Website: home-depot
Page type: receipt
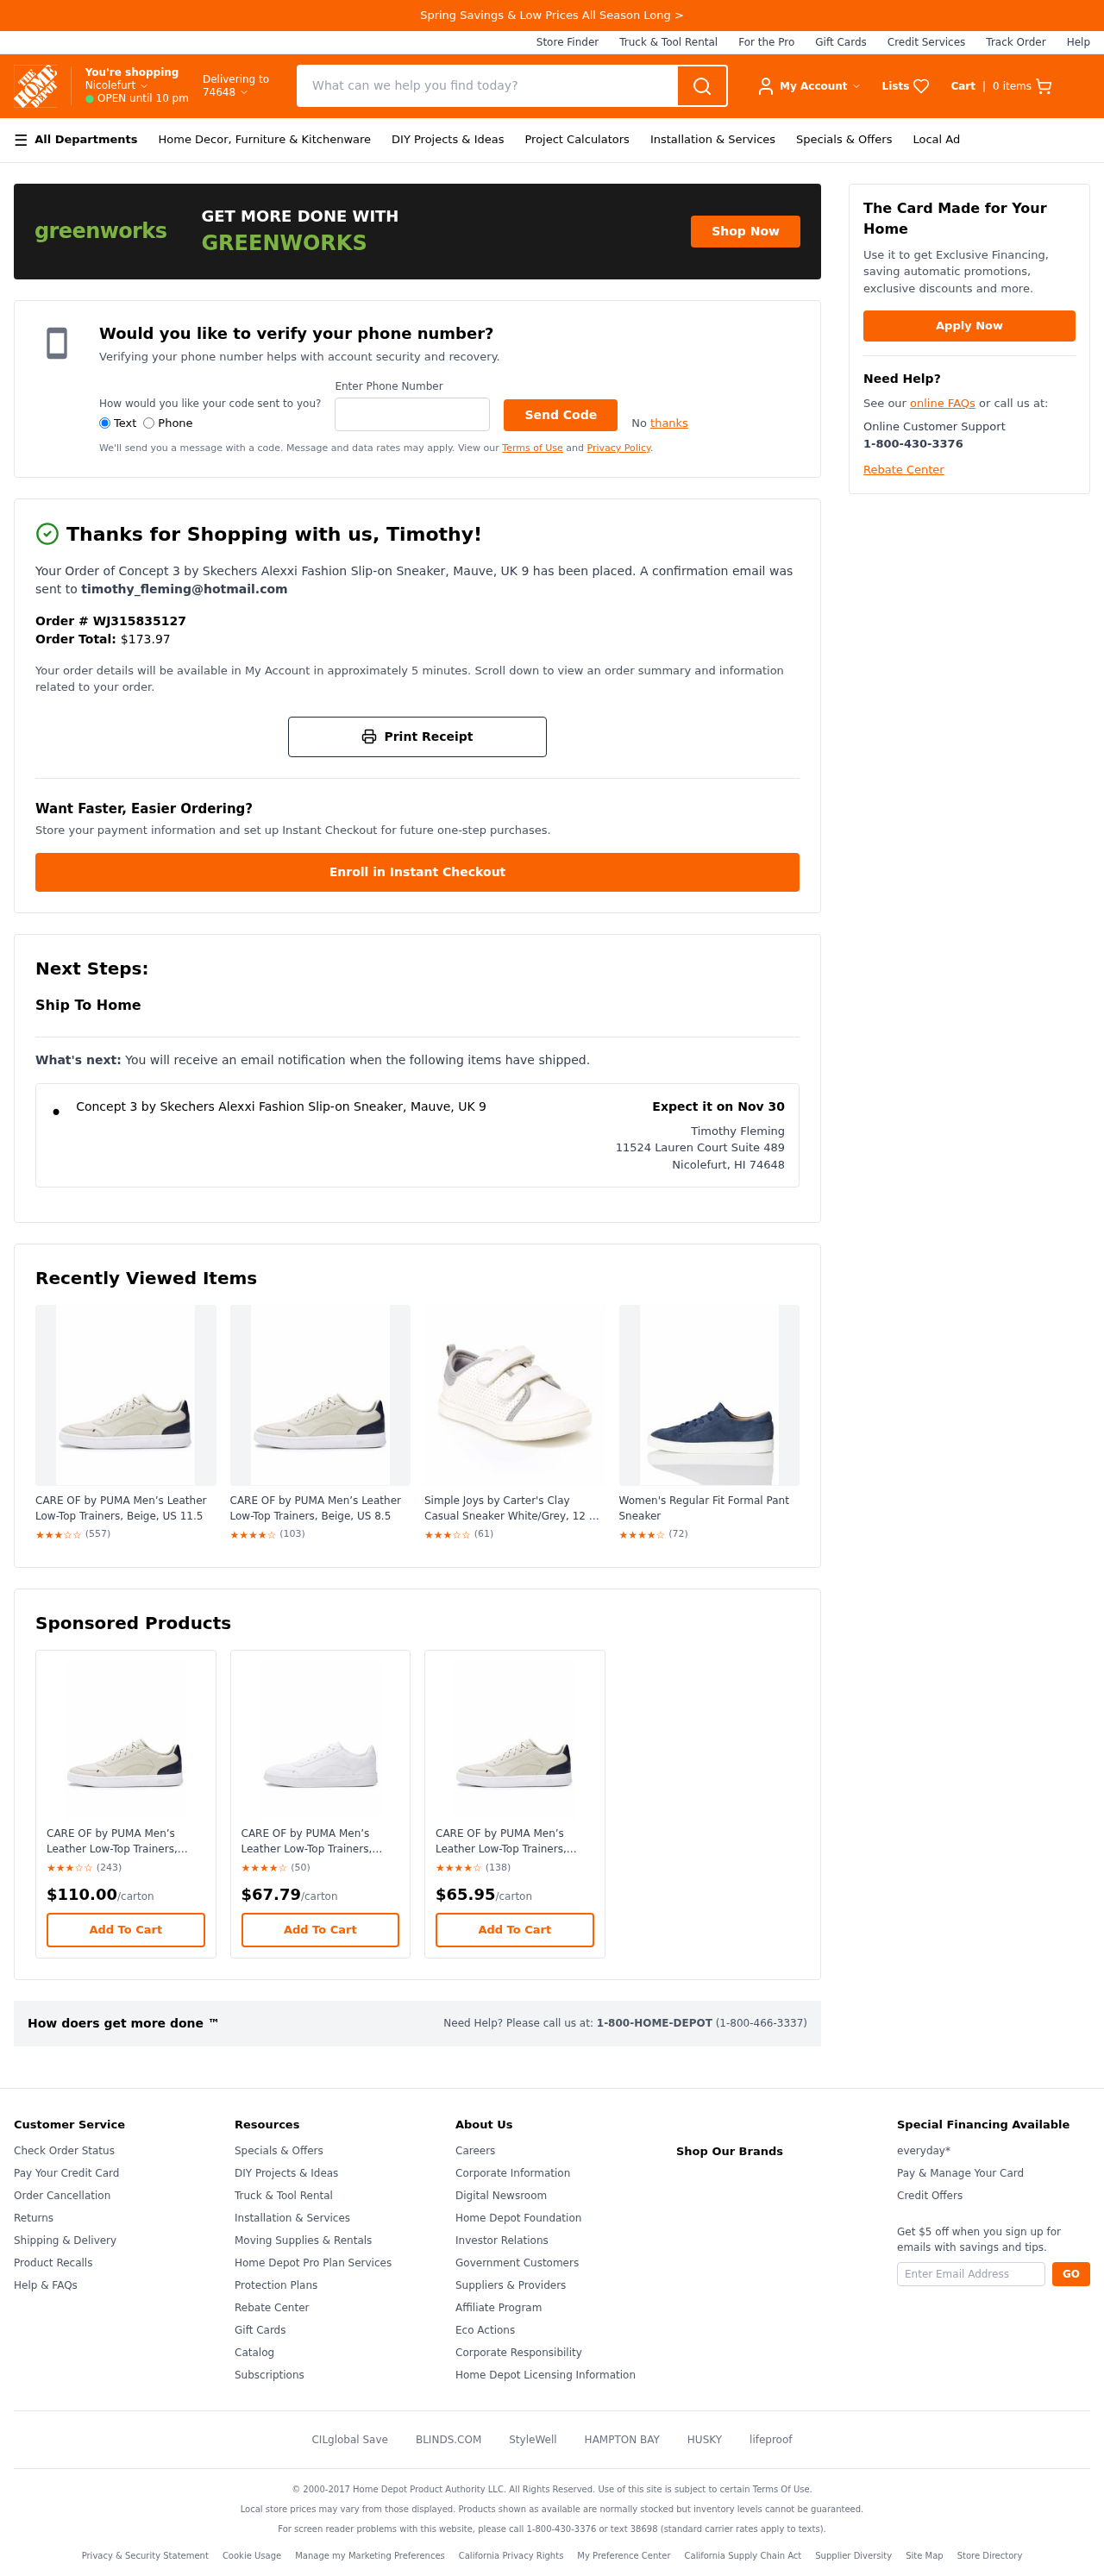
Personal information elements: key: PII_CITY
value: Nicolefurt
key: PII_CITY_STATE_ZIP
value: Nicolefurt, HI 74648
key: PII_EMAIL
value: timothy_fleming@hotmail.com
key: PII_FIRSTNAME
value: Timothy
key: PII_FULLNAME
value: Timothy Fleming
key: PII_PHONE
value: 8865274536
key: PII_POSTCODE
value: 74648
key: PII_STREET
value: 11524 Lauren Court Suite 489
Product elements: key: PRODUCT1_NAME
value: Concept 3 by Skechers Alexxi Fashion Slip-on Sneaker, Mauve, UK 9
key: PRODUCT2_NAME
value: CARE OF by PUMA Men’s Leather Low-Top Trainers, Beige, US 11.5
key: PRODUCT2_RATING
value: ★★★☆☆
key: PRODUCT2_NUM_RATINGS
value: (557)
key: PRODUCT3_NAME
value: CARE OF by PUMA Men’s Leather Low-Top Trainers, Beige, US 8.5
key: PRODUCT3_RATING
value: ★★★★☆
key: PRODUCT3_NUM_RATINGS
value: (103)
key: PRODUCT4_NAME
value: Simple Joys by Carter's Clay Casual Sneaker White/Grey, 12 M US Little Kid
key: PRODUCT4_RATING
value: ★★★☆☆
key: PRODUCT4_NUM_RATINGS
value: (61)
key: PRODUCT5_NAME
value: Women's Regular Fit Formal Pant Sneaker
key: PRODUCT5_RATING
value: ★★★★☆
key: PRODUCT5_NUM_RATINGS
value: (72)
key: PRODUCT6_NAME
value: CARE OF by PUMA Men’s Leather Low-Top Trainers, Beige, US 12
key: PRODUCT6_RATING
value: ★★★☆☆
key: PRODUCT6_NUM_RATINGS
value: (243)
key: PRODUCT6_PRICE
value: $110.00
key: PRODUCT7_NAME
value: CARE OF by PUMA Men’s Leather Low-Top Trainers, White, US 13
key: PRODUCT7_RATING
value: ★★★★☆
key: PRODUCT7_NUM_RATINGS
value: (50)
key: PRODUCT7_PRICE
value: $67.79
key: PRODUCT8_NAME
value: CARE OF by PUMA Men’s Leather Low-Top Trainers, Beige, US 11
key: PRODUCT8_RATING
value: ★★★★☆
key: PRODUCT8_NUM_RATINGS
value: (138)
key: PRODUCT8_PRICE
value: $65.95
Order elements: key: ORDER_NUM_ITEMS
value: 0
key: ORDER_ID
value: WJ315835127
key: ORDER_TOTAL
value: $173.97
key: ORDER_DELIVERY_DATE
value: Expect it on Nov 30